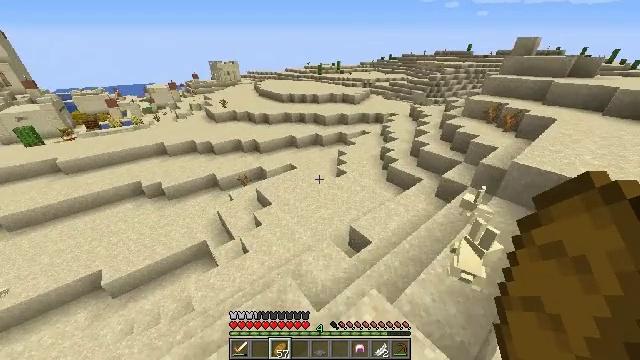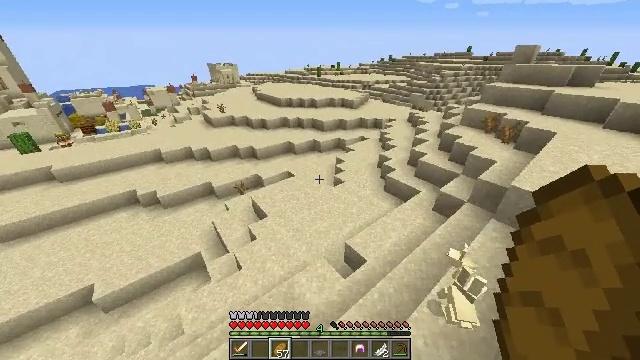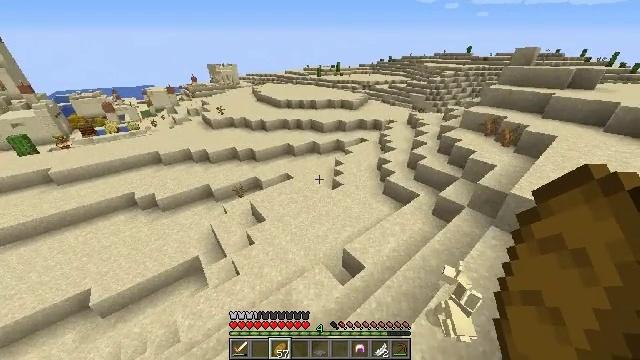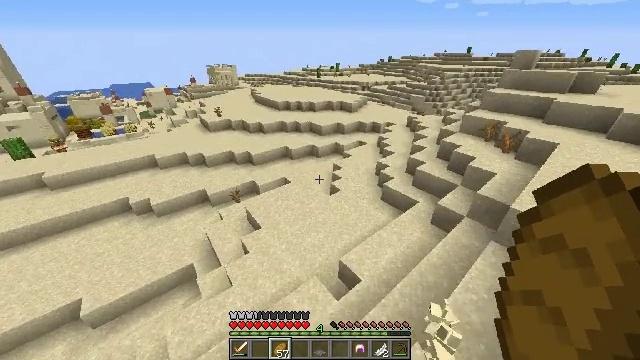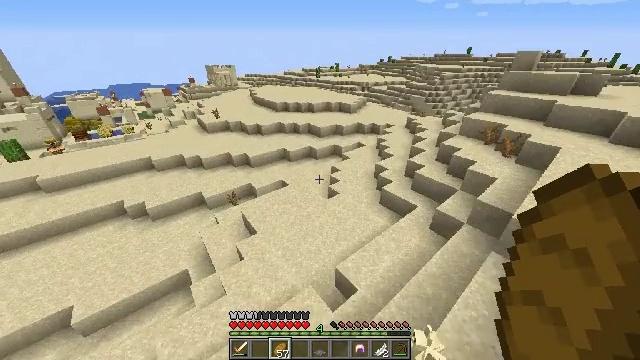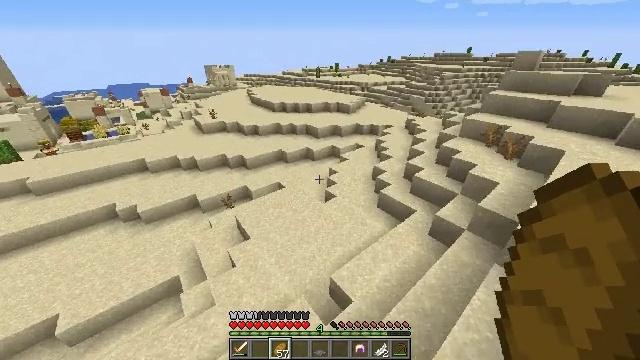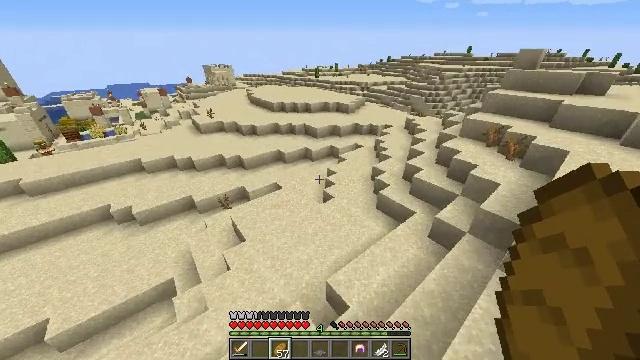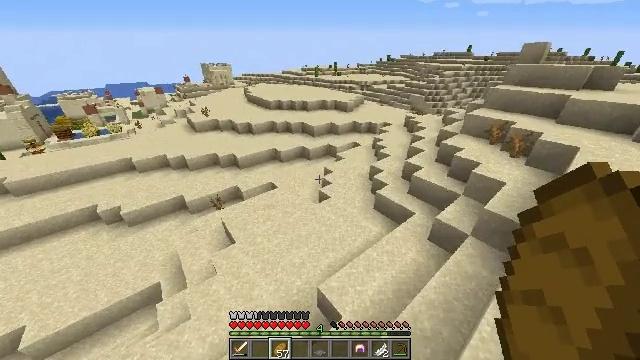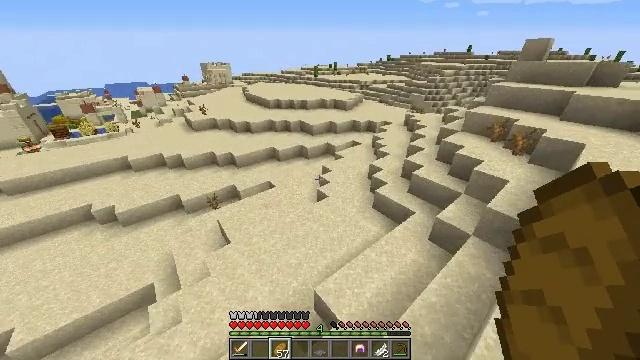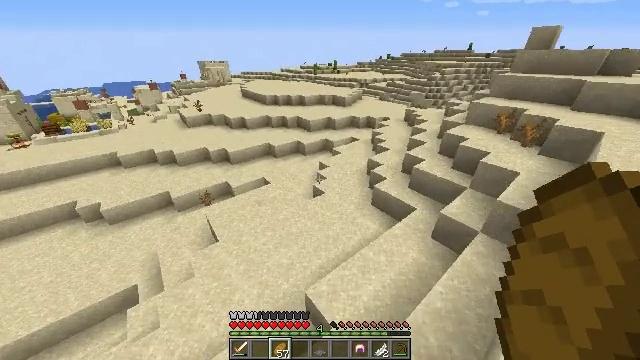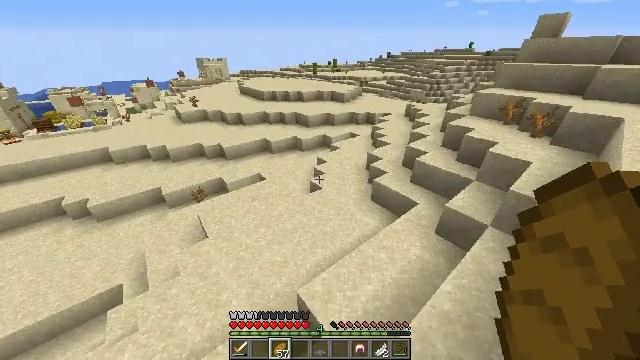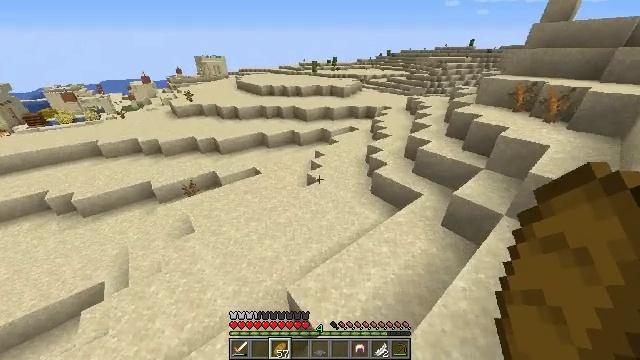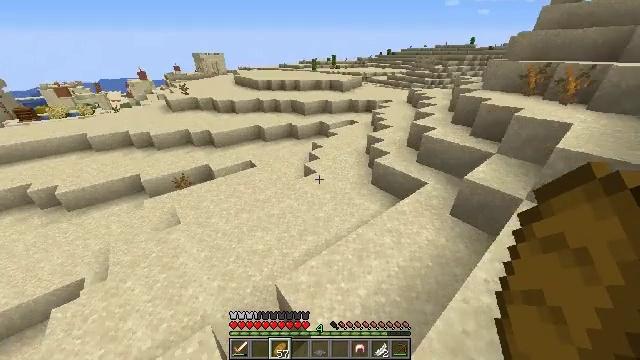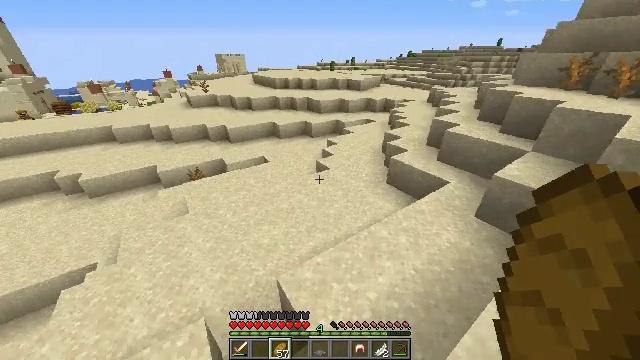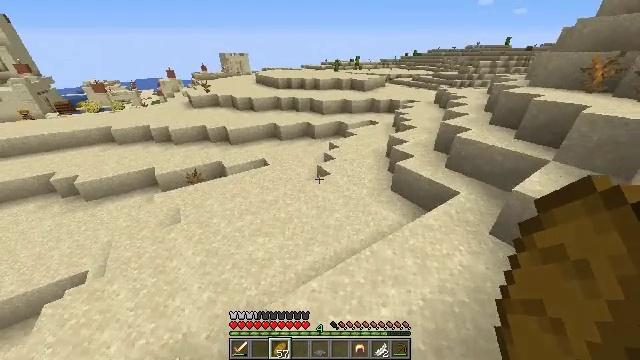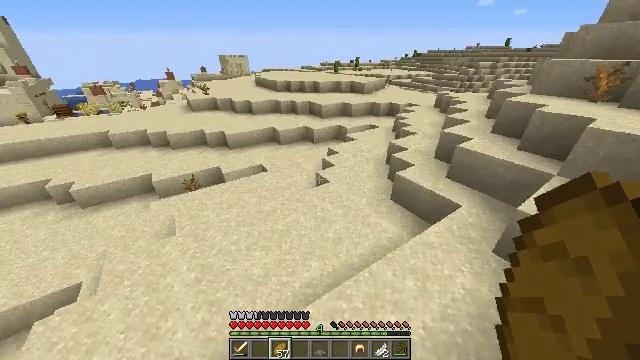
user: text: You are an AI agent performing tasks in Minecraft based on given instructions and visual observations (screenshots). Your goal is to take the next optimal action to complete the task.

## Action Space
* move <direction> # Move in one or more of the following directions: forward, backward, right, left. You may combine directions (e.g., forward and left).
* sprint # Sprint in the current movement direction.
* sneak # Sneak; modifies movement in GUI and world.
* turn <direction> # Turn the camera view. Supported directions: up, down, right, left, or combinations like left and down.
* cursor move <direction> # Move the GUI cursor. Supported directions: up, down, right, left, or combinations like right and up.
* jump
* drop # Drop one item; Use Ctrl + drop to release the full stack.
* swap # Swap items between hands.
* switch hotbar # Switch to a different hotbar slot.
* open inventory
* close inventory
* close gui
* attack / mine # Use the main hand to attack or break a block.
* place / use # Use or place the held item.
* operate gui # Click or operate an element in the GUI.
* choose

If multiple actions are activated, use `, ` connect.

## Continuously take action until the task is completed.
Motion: motion action
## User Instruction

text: Gather cactus by attacking it.
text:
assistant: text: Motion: move forward and move right, jump
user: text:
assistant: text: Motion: move forward and move right, jump
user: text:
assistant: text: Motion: move forward and move right, jump
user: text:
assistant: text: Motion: move forward and move right, jump
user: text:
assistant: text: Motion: move forward and move right, jump
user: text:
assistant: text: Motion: move forward and move right, jump
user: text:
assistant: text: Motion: move forward and move right, jump
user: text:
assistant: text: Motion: move forward, jump
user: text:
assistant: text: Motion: move forward, jump
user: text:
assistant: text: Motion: move forward, jump
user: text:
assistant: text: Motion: move forward, jump
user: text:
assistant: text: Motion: move forward, jump
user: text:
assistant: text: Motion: move forward, turn left, jump
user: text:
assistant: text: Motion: move forward, turn left, jump
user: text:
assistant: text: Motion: move forward, jump
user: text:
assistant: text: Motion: move forward, jump
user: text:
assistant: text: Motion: move forward, jump
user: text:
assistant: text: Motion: move forward, jump
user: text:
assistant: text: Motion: move forward, jump
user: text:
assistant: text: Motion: move forward, turn left, jump
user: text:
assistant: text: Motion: move forward, turn left, jump
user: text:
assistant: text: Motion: move forward, turn left, jump
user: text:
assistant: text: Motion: move forward, jump
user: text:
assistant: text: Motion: move forward, jump
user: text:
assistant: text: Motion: move forward, jump
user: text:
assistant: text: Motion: move forward, turn left, jump
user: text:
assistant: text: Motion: move forward, turn left, jump
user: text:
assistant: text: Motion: move forward, turn left, jump
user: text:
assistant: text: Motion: move forward, jump
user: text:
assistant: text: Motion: move forward, jump